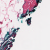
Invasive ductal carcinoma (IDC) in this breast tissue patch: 0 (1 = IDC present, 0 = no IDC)